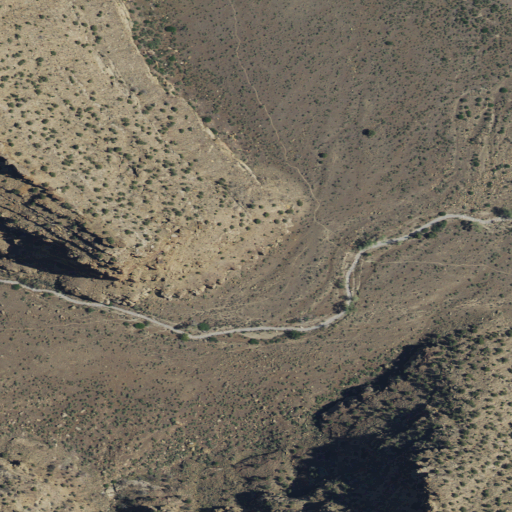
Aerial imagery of valley in Utah named Flat Canyon containing shrub, evergreen forest, and woody wetlands